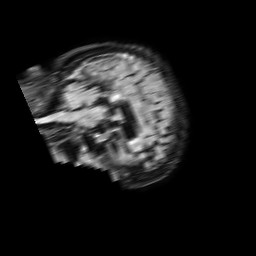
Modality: FLAIR
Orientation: sagittal
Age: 86
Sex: female
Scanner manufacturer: philips
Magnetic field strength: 1.5 T
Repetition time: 6 s
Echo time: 0.1023 s